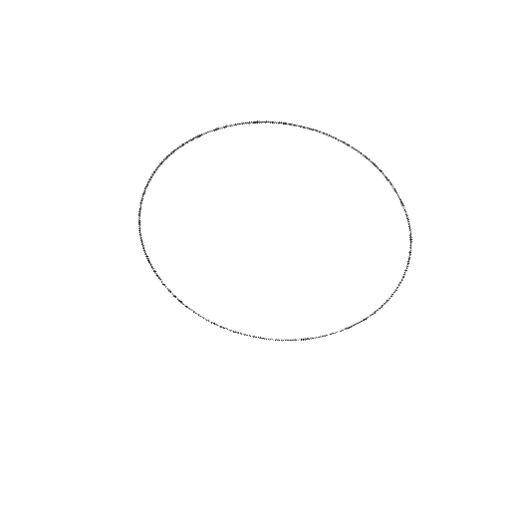
Crossing number: 0